Question: I'm trying to extract data from a html form and send to my database. I'm using node.js, mongodb and mongoose.
i have a form like this:
'''
<form>
<label for="name">Nome:</label>
<input type="text" id="name">
<label for="email">Email:</label>
input type="text" id="email">
<button id="send" type="submit">Send</button>
</form>
'''
My code to save is ready, i just don't know how extract the values of the fields.
This is my route:
'''
router.get('/', function(req, res) {
res.render('client');
});
'''
And i have this code ready:
'''
var person = {
name: req.params.name,
email: req.params.email
};
var data = new dataSchema(person);
data.save(function (error, data){
if(error) {
console.log(error);
res.json(data);
}
else {
res.json(data);
}
});
'''
The rest of the code (new schema, mongoose.model, etc .. is perfect ok). What remains now is to extract the fields of the form.
UPDATE..
rdegges there is something wrong, this is my code now:
'''
<form method="post">
<label for="name">Nome:</label>
<input type="text" id="name">
<label for="email">Email:</label>
<input type="text" id="email">
<button id="send" type="submit">Send</button>
</form>
'''
and in my routes:
'''
var express = require('express');
var router = express.Router();
var bodyParser = require('body-parser');
var app = express();
app.use(bodyParser.urlencoded({ extended: true }));
router.get('/login', function(req, res) {
res.render('client/index');
});
router.post('/login', function(req, res) {
res.json(req.body); // handle the user form data
console.log(req.body);
});
'''
There is something wrong? The object is empty.

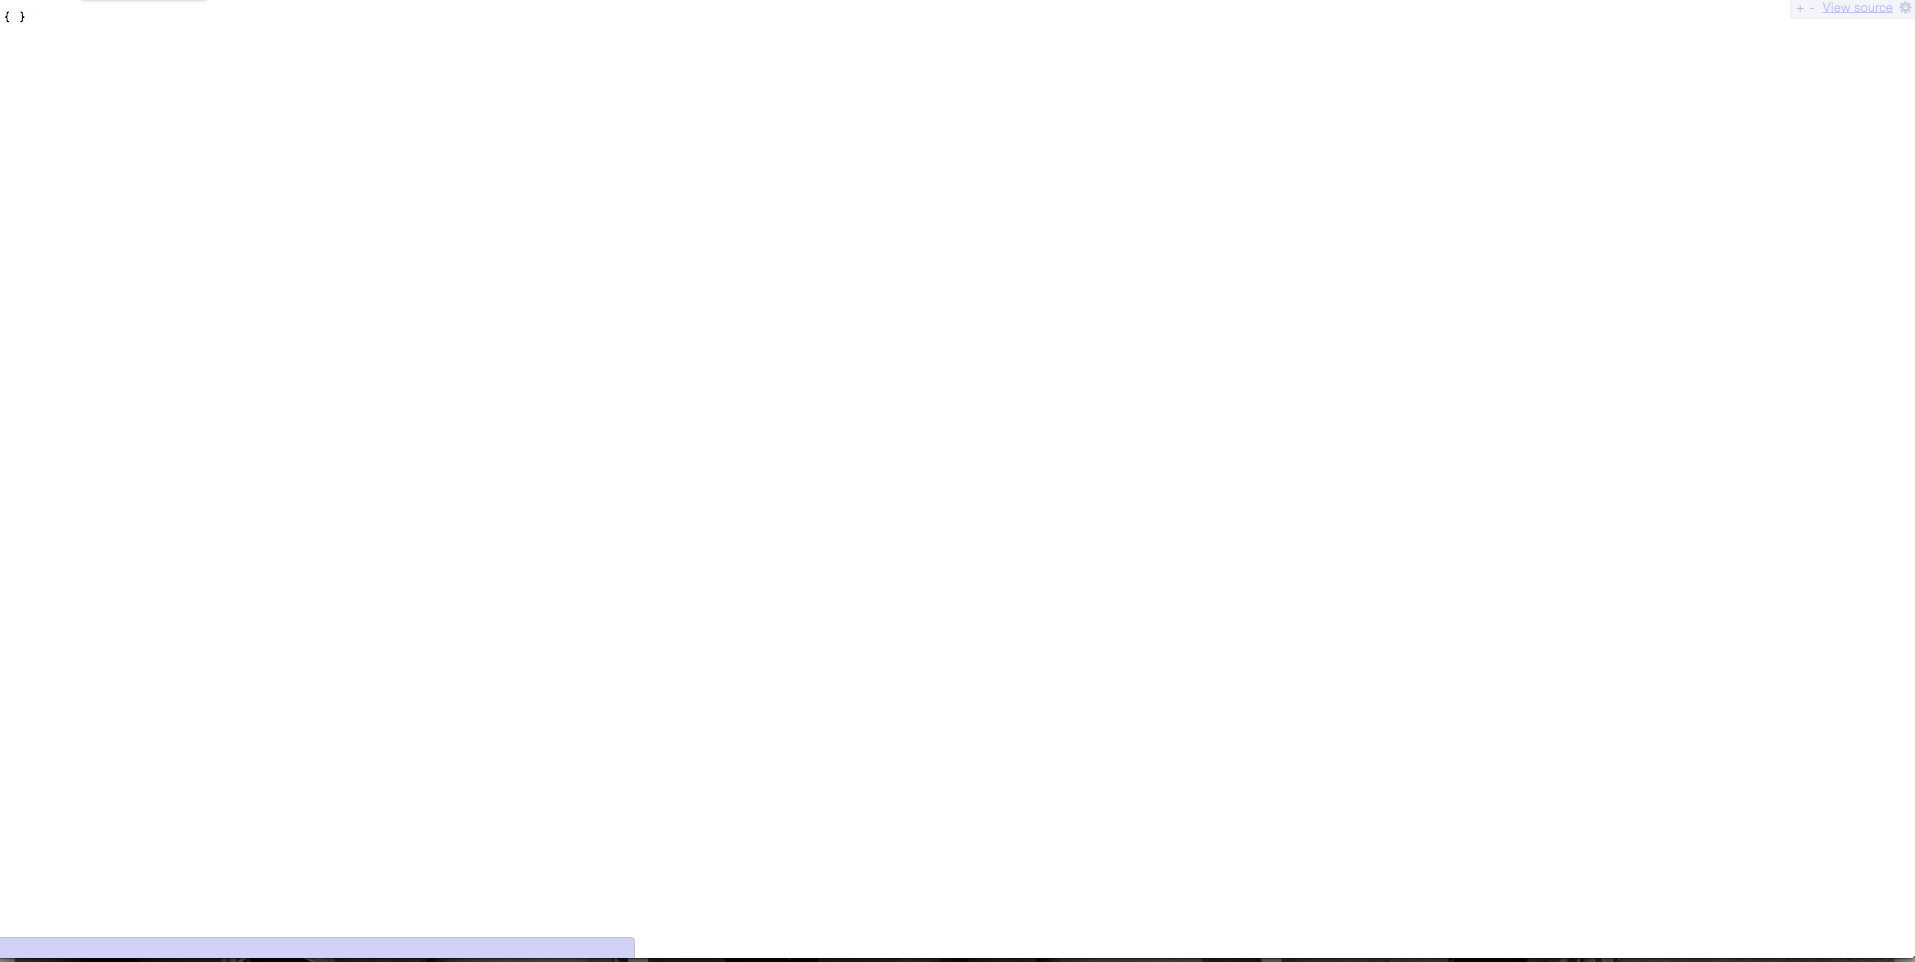
Answer: You need to use the 'body-parser' middleware, like so:
'''
var app = express();
var bodyParser = require('body-parser');
app.use(bodyParser.urlencoded({ extended: true }));
app.post('/', function(req, res) {
res.json(req.body); // req.body is your form data
});
'''
If you do the above, you'll be able to use 'req.body' inside your code to access the form data, which you can then pass into mongoose to save your model.
Also, you'll most likely want to modify your HTML form to look like this:
'''
<form method="post">
</form>
'''
This means you'll create a POST request to your server, which is what you'll use in your route.
Here's an example:
'''
app.get('/login', function(req, res) {
// render the form
res.render('login');
});
app.post('/login', function(req, res) {
res.json(req.body); // handle the user form data
});
'''